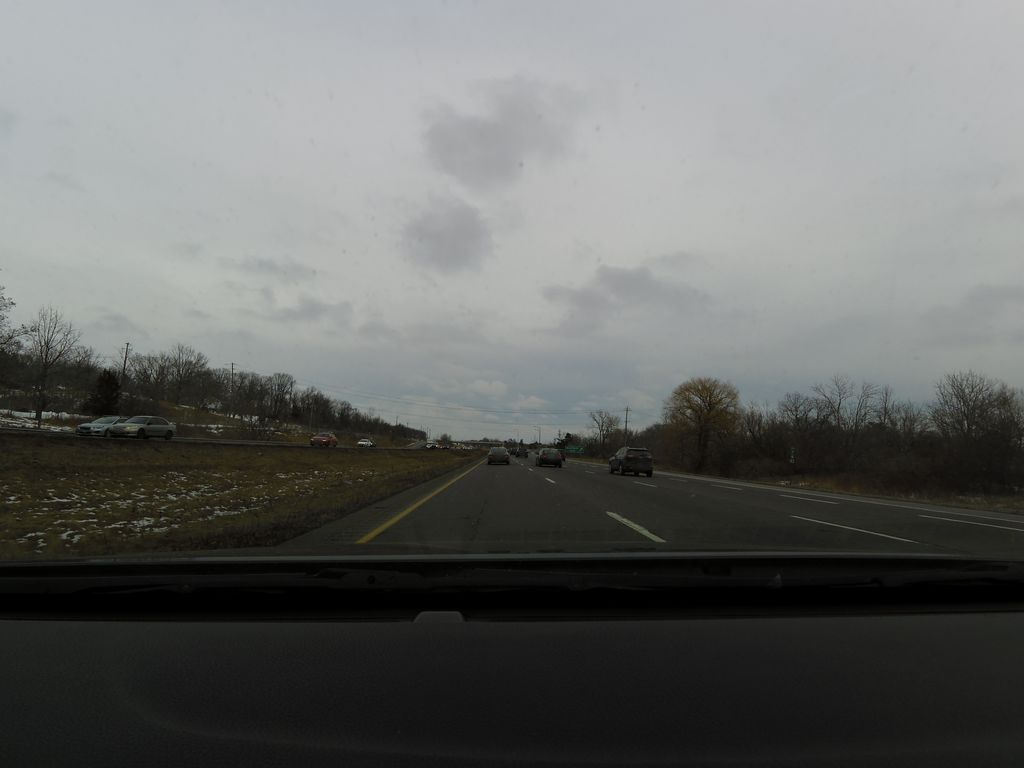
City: hamilton